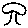
Label: tree